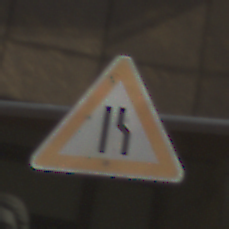
Verkehrszeichen: EinseitigVerengteFahrbahnRechts
Umgebung: Outdoor, Urban
Tageszeit: MorningAfternoon
Wetter: PartlyCloudy
Licht: Natural
Jahreszeit: NotSpecified
Kontrast: HighContrast